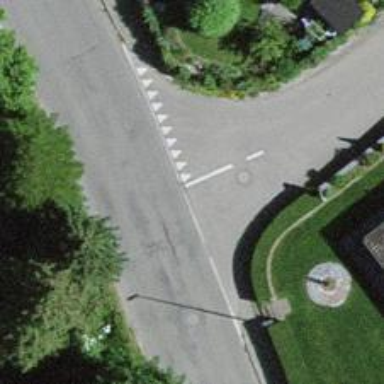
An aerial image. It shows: Road with "give way" sign.